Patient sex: M
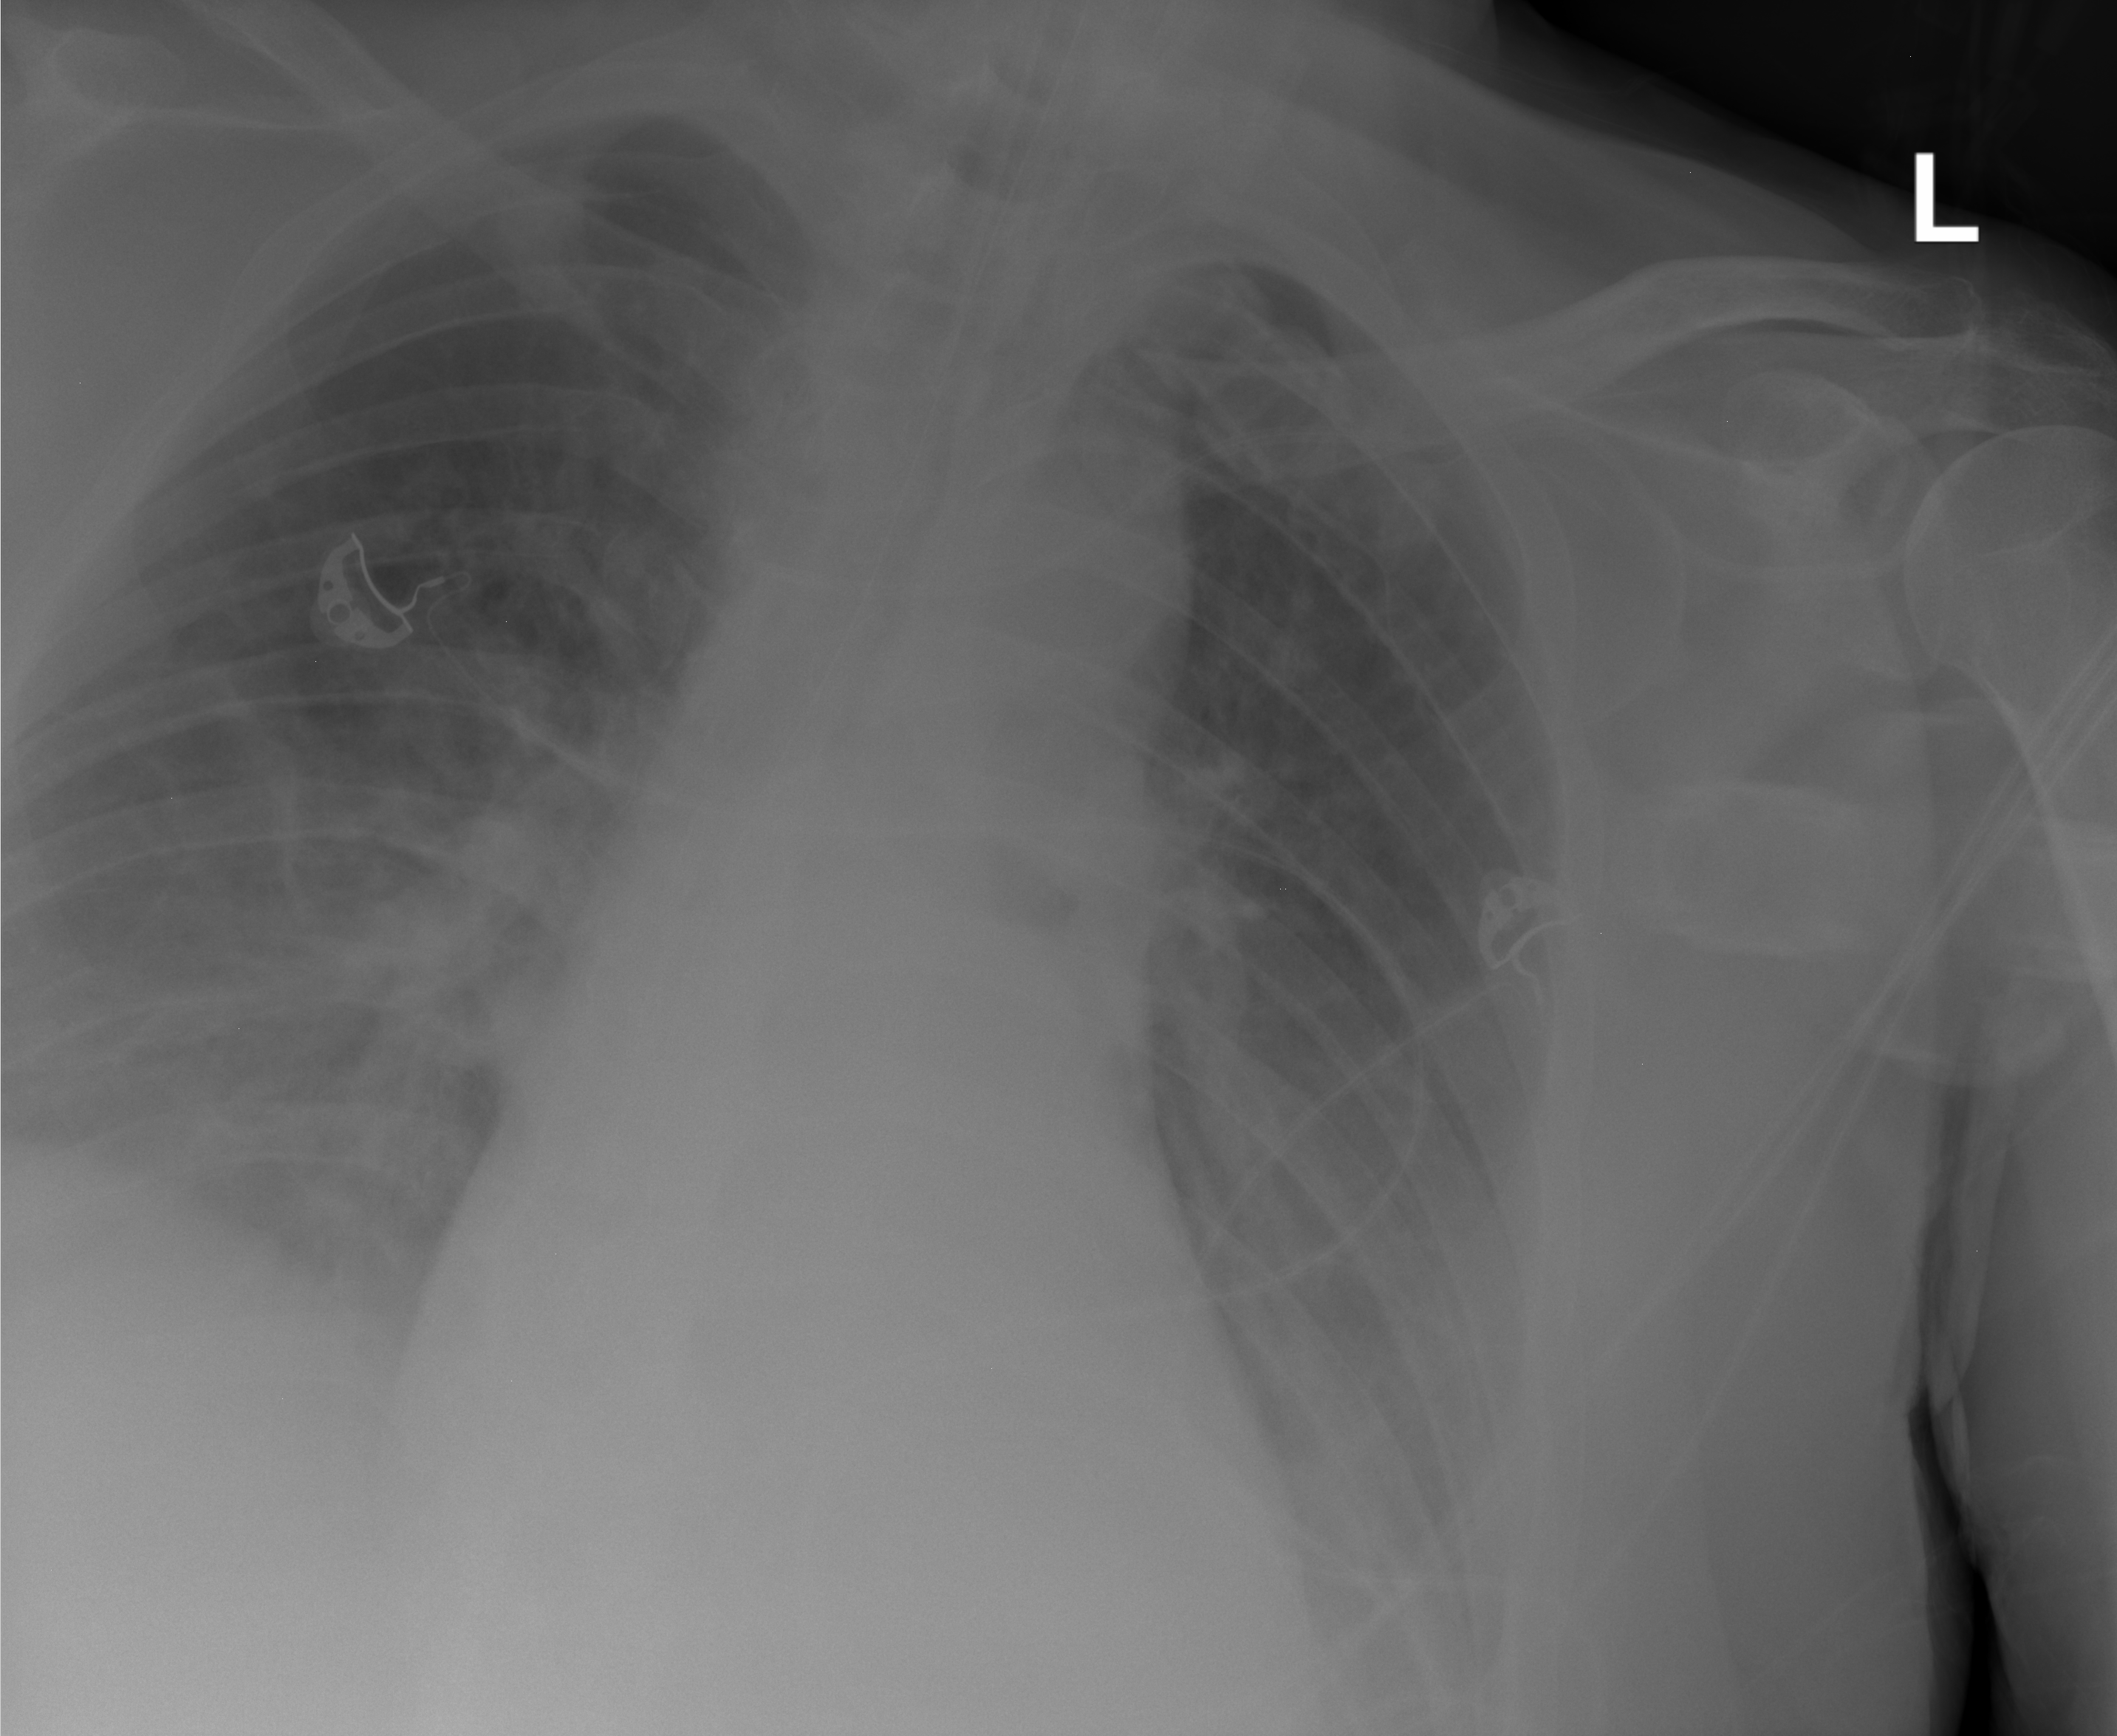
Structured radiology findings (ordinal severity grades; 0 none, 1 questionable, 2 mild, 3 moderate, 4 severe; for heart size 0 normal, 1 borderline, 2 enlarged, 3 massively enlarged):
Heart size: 0
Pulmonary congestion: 2
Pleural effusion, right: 2
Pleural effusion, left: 2
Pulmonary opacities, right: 3
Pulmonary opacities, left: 3
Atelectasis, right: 2
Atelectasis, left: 2